Question: I was surfing some apps couple of hours ago and I saw something common in all of them. One clear instance for that is when you open YouTube app you see a narrow horizontal tool just above the device's home button which seems to be in charge of controlling what page user want To go I guess.
It has search button, a button which leads to the home page of the app and etc.
Question: Is it just a strip with buttons which is used to switch between activities ( by Intent class)? Or something else?

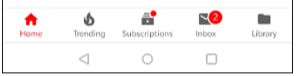
Answer: my bro you should use some library for apply this such as chip navigation
if you interest to learn it recommend you to see this tutorial <URL>